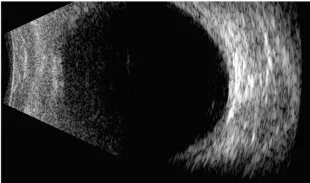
One-month postoperative appearance of right eye. (B) Ultrasonography revealed a clear vitreous cavity with an attached retina.
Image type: ophthalmic_imaging (b_scan)